Question: Suppose a grid is defined by a set of grid parameters: its origin (x0, y0), an angel  - please see the figure below.
<URL>
There are scattered points with known coordinates on the grid but they don't exactly fall on grid intersections. Is there an algorithm to find a set of grid parameters to define the grid so that the points are best fit to grid intersections?
Suppose the known coordinates are:
(2 , 5.464), (3.732, 6.464), (5.464, 7.464)
(3 , 3.732), (4.732, 4.732), (6.464, 5.732)
(4 , 2 ), (5.732, 3 ), (7.464, 4 ).
I expect the algorithm to find the origin (4, 2), the angle 30 degree, and the increments both 2.
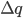
Answer: You can solve the problem by finding a matrix that transforms points from positions (0, 0), (0, 1), ... (2, 2) onto the given points.
Although the grid has only 5 degrees of freedom (position of the origin + angle + scale), it is easier to define the transformation using 2x3 matrix A, because the problem can be made linear in this case.
Let a point with index (x0, y0) to be transformed into point (x0', y0') on the grid, for example (0, 0) -> (2, 5.464) and let a_ij be coefficients of matrix A. Then this pair of points results in 2 equations:
'''
a_00 * x0 + a_01 * y0 + a_02 = x0'
a_10 * x0 + a_11 * y0 + a_12 = y0'
'''
The unknowns are a_ij, so these equations can be written in form
'''
a_00 * x0 + a_01 * y0 + a_02 + a_10 * 0 + a_11 * 0 + a_12 * 0 = x0'
a_00 * 0 + a_01 * 0 + a_02 * 0 + a_10 * x0 + a_11 * y0 + a_12 = y0'
'''
or in matrix form
'''
K0 * (a_00, a_01, a_02, a_10, a_11, a_12)^T = (x0', y0')^T
'''
where
'''
K0 = (
x0, y0, 1, 0, 0, 0
0, 0, 0, x0, y0, 1
)
'''
These equations for each pair of points can be combined in a single equation
'''
K * (a_00, a_01, a_02, a_10, a_11, a_12)^T = (x0', y0', x1', y1', ..., xn', yn')^T
'''
or 'K * a = b'
where
'''
K = (
x0, y0, 1, 0, 0, 0
0, 0, 0, x0, y0, 1
x1, y1, 1, 0, 0, 0
0, 0, 0, x1, y1, 1
...
xn, yn, 1, 0, 0, 0
0, 0, 0, xn, yn, 1
)
'''
and '(xi, yi), (xi', yi')' are pairs of corresponding points
This can be solved as a non-homogeneous system of linear equations. In this case the solution will minimize sum of squares of distances from each point to nearest grid intersection. This transform can be also considered to maximize overall likelihood given the assumption that points are shifted from grid intersections with normally distributed noise.
'''
a = (K^T * K)^-1 * K^T * b
'''
This algorithm can be easily implemented if there is a linear algebra library is available. Below is an example in Python:
'''
import numpy as np
n_points = 9
aligned_points = [(0, 0), (0, 1), (0, 2), (1, 0), (1, 1), (1, 2), (2, 0), (2, 1), (2, 2)]
grid_points = [(2, 5.464), (3.732, 6.464), (5.464, 7.464), (3, 3.732), (4.732, 4.732), (6.464, 5.732), (4, 2), (5.732, 3), (7.464, 4)]
K = np.zeros((n_points * 2, 6))
b = np.zeros(n_points * 2)
for i in range(n_points):
K[i * 2, 0] = aligned_points[i, 0]
K[i * 2, 1] = aligned_points[i, 1]
K[i * 2, 2] = 1
K[i * 2 + 1, 3] = aligned_points[i, 0]
K[i * 2 + 1, 4] = aligned_points[i, 1]
K[i * 2 + 1, 5] = 1
b[i * 2] = grid_points[i, 0]
b[i * 2 + 1] = grid_points[i, 1]
# operator '@' is matrix multiplication
a = np.linalg.inv(np.transpose(K) @ K) @ np.transpose(K) @ b
A = a.reshape(2, 3)
print(A)
'''
'''
[[ 1. 1.732 2. ]
[-1.732 1. 5.464]]
'''
Then the parameters can be extracted from this matrix:
'''
theta = math.degrees(math.atan2(A[1, 0], A[0, 0]))
scale_x = math.sqrt(A[1, 0] ** 2 + A[0, 0] ** 2)
scale_y = math.sqrt(A[1, 1] ** 2 + A[0, 1] ** 2)
origin_x = A[0, 2]
origin_y = A[1, 2]
'''
'''
theta = -59.99927221917264
scale_x = 1.99995599951599
scale_y = 1.9999559995159895
origin_x = 1.9999999999999993
origin_y = 5.464
'''
However there remains a minor issue: matrix A corresponds to an affine transform. This means that grid axes are not guaranteed to be perpendicular. If this is a problem, then the first two columns of the matrix can be modified in a such way that the transform preserves angles.